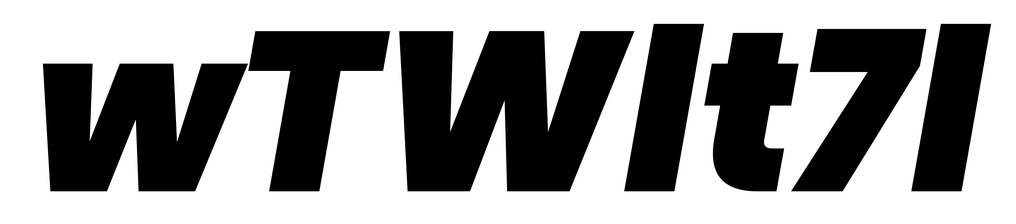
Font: Poppins-BlackItalic